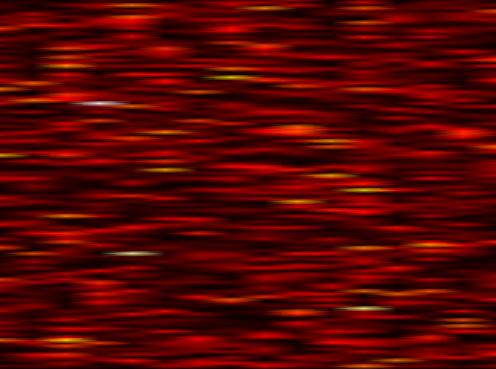
Label: FOFDM